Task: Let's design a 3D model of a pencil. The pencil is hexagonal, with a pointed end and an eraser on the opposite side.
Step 54:
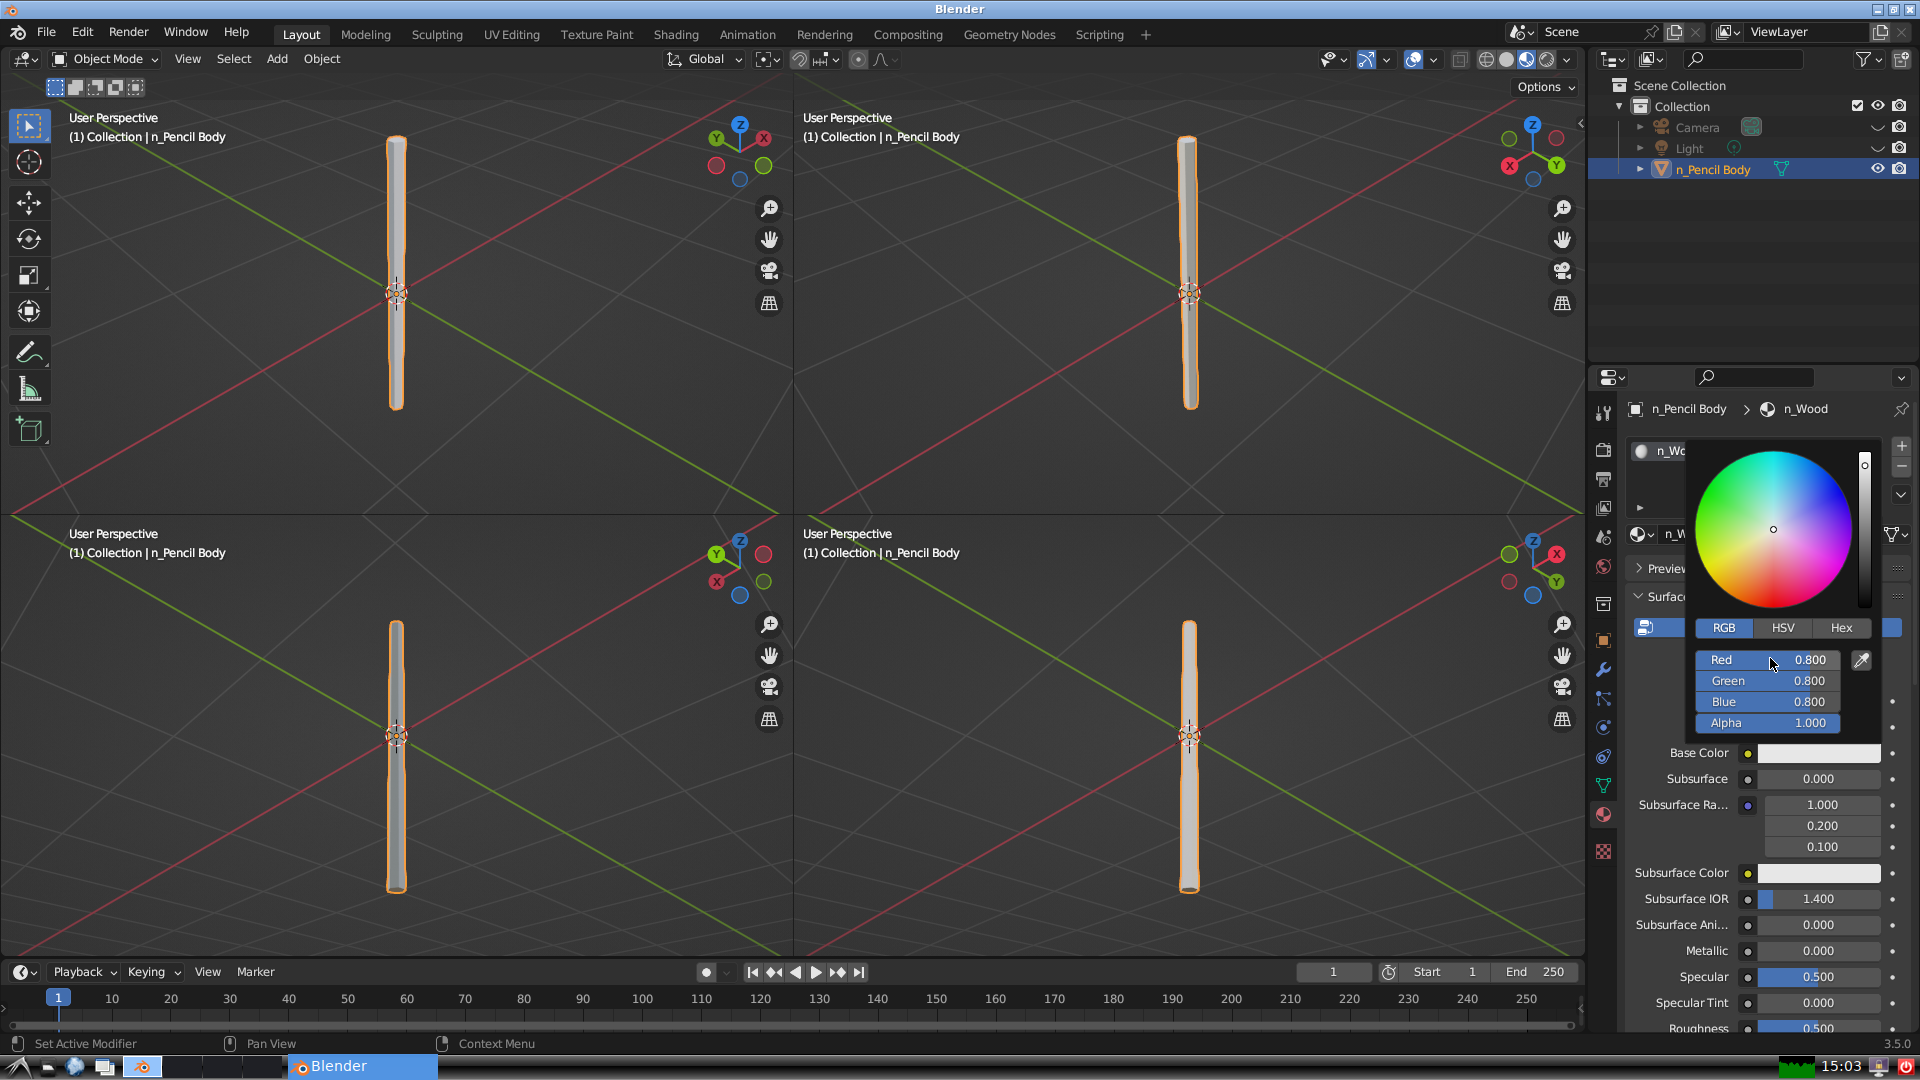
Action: click: no